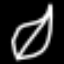
Label: leaf